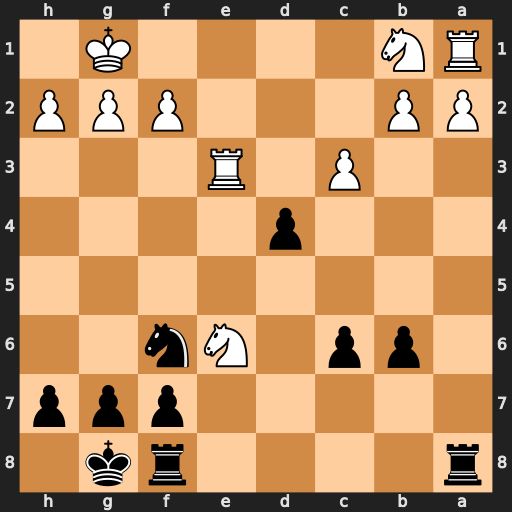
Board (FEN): r4rk1/5ppp/1pp1Nn2/8/3p4/2P1R3/PP3PPP/RN4K1
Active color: b
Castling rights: -
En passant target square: -
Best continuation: dxe3 Nxf8 Rxa2 Rxa2 e2 Nd2 e1=Q+